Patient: sex M, age 65
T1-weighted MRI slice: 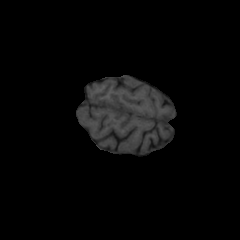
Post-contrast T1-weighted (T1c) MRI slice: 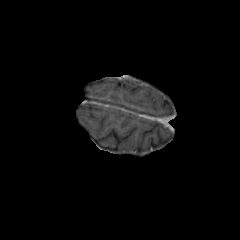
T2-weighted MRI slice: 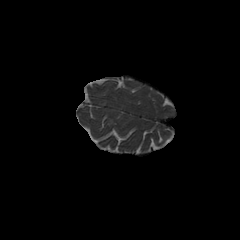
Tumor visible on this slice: no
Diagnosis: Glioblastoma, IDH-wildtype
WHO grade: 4